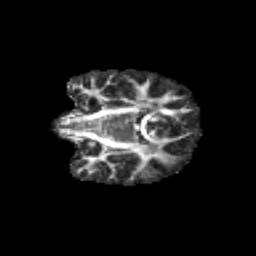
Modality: FA
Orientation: coronal
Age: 12
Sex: female
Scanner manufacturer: siemens
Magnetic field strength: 3 T
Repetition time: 3.8 s
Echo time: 0.07 s